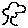
Label: tree